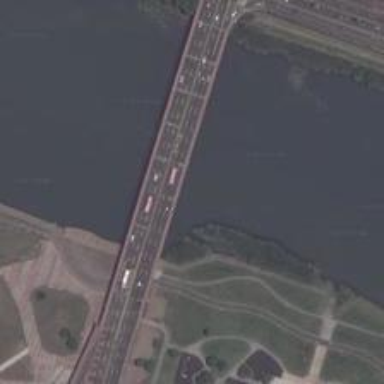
The bridge is a two-way six-lane, connecting the two sides of the river .